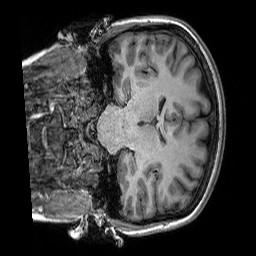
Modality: T1w
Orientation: coronal
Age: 22
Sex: female
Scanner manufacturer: siemens
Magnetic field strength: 3 T
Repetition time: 2.3 s
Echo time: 0.00306 s